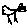
Label: bird